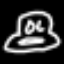
Label: frog